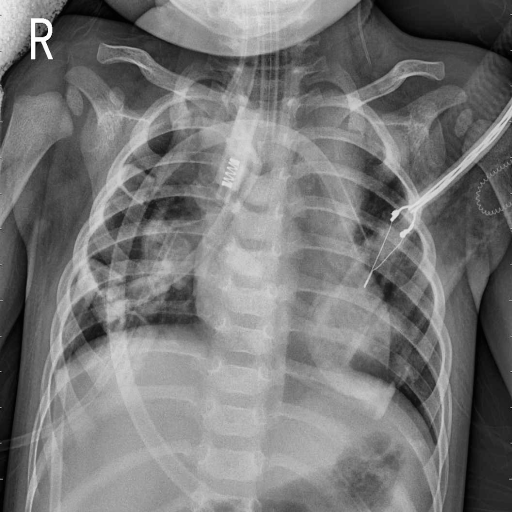
Finding: PNEUMONIA